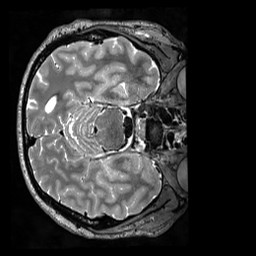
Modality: T2w
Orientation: axial
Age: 41
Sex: male
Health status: ill
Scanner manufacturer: siemens
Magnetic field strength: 3 T
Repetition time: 3.2 s
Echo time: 0.564 s